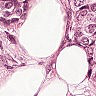
Metastatic tissue present: yes